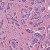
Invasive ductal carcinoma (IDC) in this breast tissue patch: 1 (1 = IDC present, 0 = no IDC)